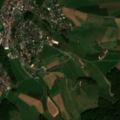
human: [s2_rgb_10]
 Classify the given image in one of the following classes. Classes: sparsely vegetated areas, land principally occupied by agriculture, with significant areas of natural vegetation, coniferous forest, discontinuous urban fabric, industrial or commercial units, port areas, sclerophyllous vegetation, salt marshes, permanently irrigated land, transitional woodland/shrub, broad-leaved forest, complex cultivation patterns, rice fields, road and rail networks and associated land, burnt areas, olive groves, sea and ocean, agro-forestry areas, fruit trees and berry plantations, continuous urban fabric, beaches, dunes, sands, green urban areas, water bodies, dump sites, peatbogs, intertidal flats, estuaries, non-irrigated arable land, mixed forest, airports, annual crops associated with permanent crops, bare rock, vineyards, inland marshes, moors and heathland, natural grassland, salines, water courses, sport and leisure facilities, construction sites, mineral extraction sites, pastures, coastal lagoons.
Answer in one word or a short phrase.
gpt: discontinuous urban fabric, non-irrigated arable land, mixed forest, transitional woodland/shrub